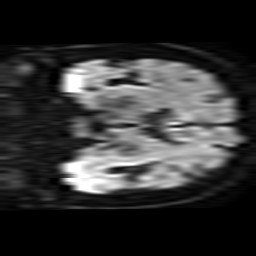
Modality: TRACE
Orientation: coronal
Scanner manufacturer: philips
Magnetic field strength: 3 T
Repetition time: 3.975 s
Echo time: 0.06039 s